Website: ulta-beauty
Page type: customer-info-address
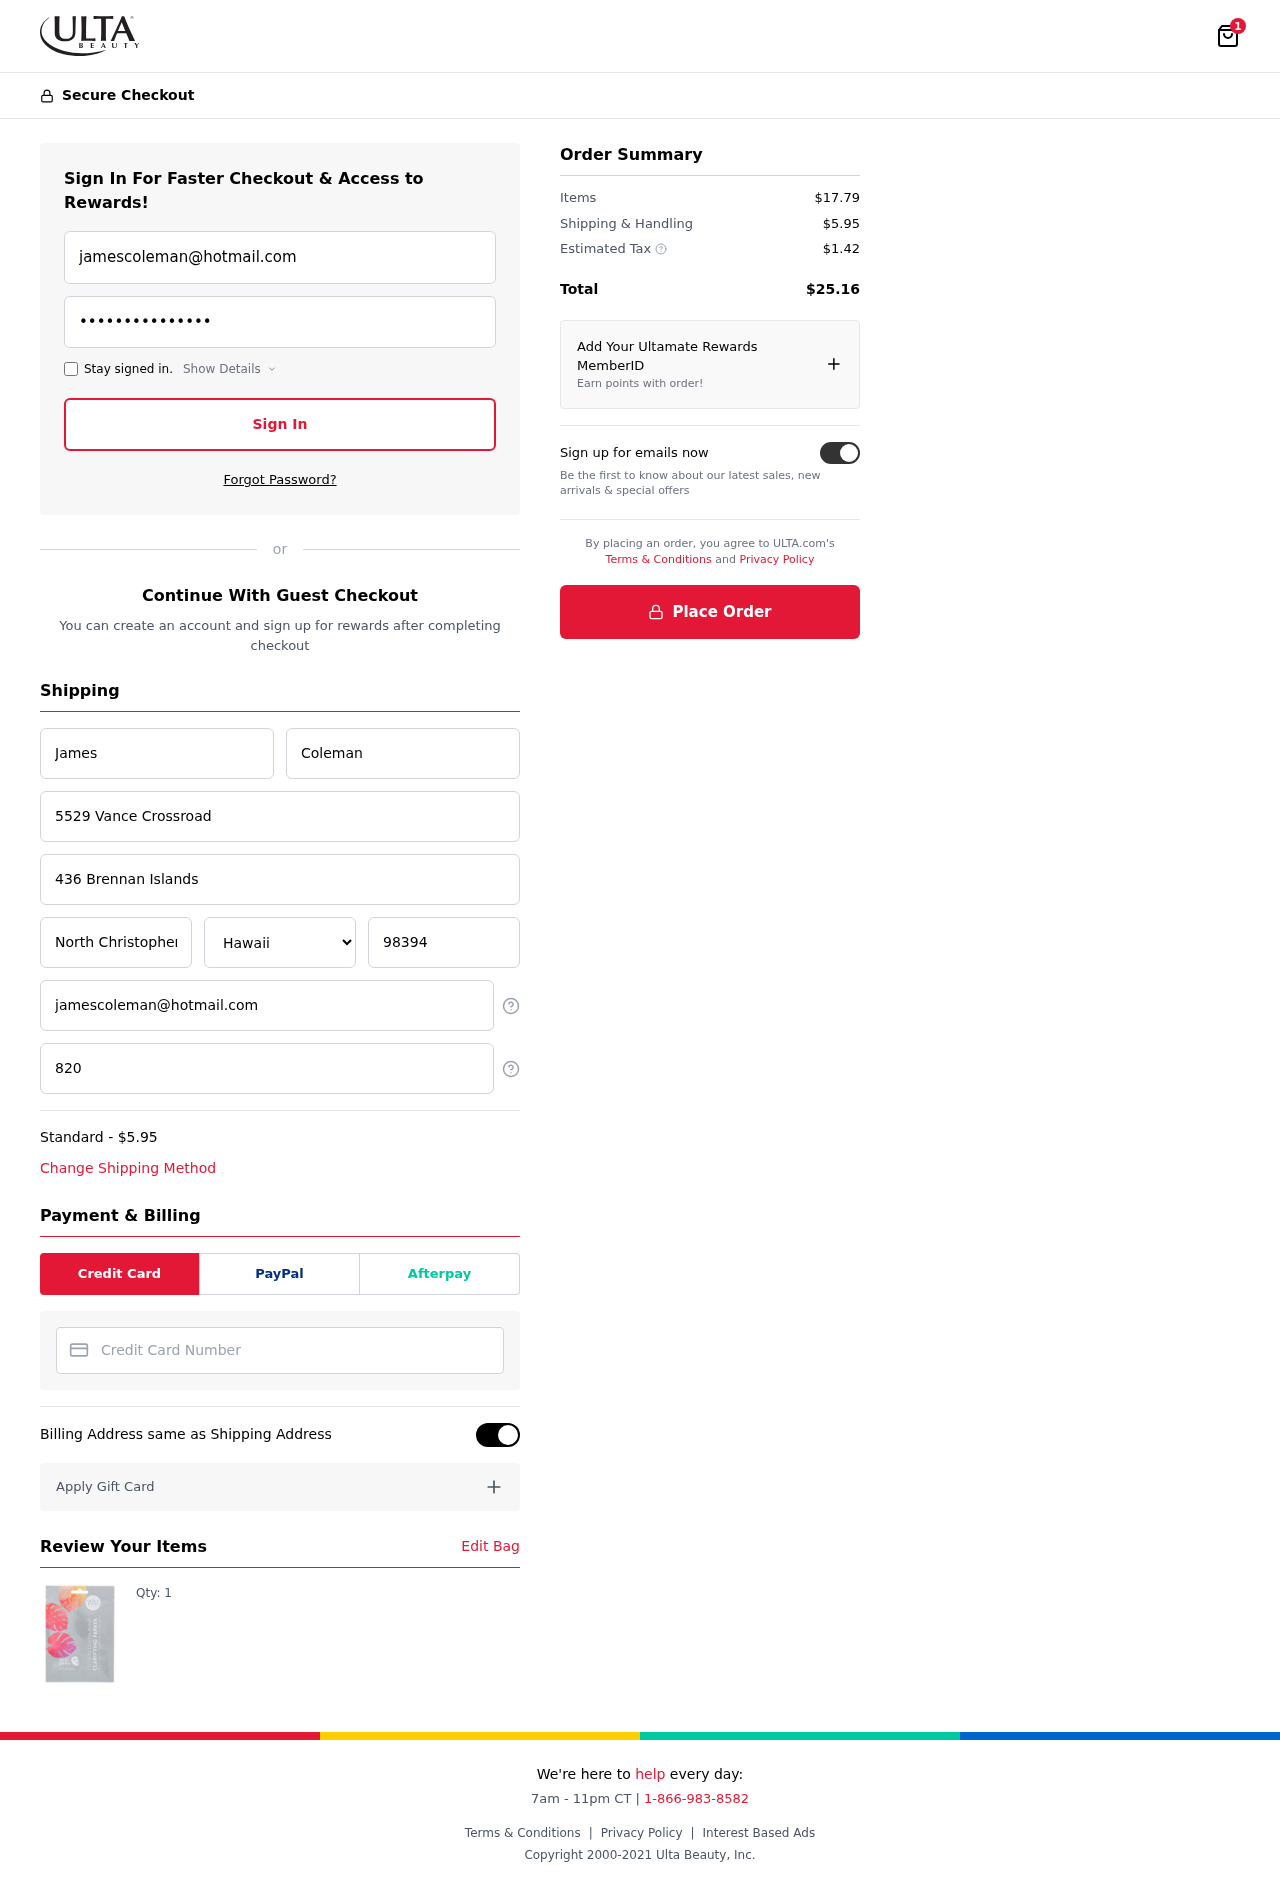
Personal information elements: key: PII_CARD_NUMBER
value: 2299 3814 6993 0523
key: PII_CITY
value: North Christopher
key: PII_EMAIL
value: jamescoleman@hotmail.com
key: PII_FIRSTNAME
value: James
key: PII_LASTNAME
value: Coleman
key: PII_PHONE
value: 8204376699
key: PII_POSTCODE
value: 98394
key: PII_STATE
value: Hawaii
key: PII_STREET
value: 5529 Vance Crossroad
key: PII_STREET2
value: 436 Brennan Islands
Product elements: key: PRODUCT1_QUANTITY
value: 1
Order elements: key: ORDER_NUM_ITEMS
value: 1
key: ORDER_SHIPPING_COST
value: $5.95
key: ORDER_ITEMS_TOTAL
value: $17.79
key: ORDER_SHIPPING_COST2
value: $5.95
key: ORDER_TAX
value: $1.42
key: ORDER_TOTAL
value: $25.16